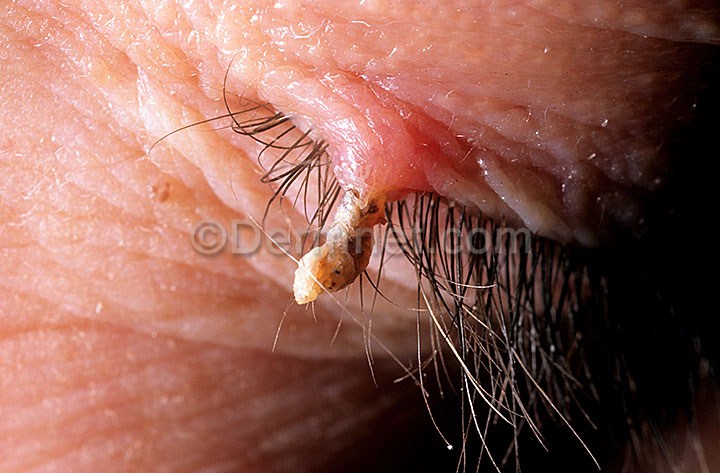
Disease: Actinic Keratosis Basal Cell Carcinoma and other Malignant Lesions